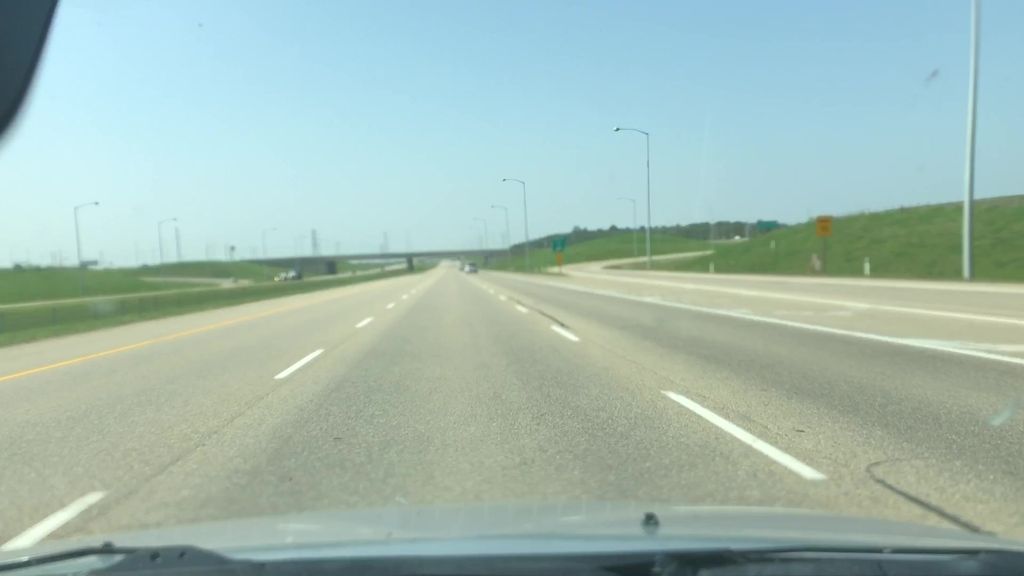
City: edmonton